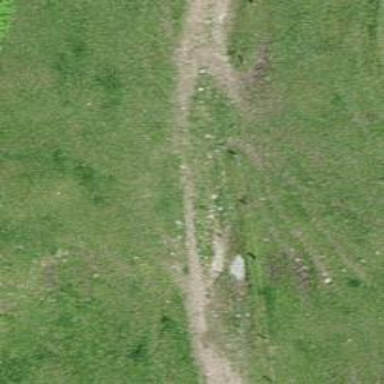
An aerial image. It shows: Nordic path groomed for classic skiing. It is of intermediate difficulty.